Question: Hello guys I have 2 questions.
1. How can I change the color of the character pointer in Atom?

1. When I use the find function atom highlight all the words that match my query in grey that is to hard to see... How can I change the color??
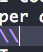
Answer: There is a very simple way to do this in Atom. Navigate to 'styles.less' through . At the bottom of this file, there will be this code
'''
atom-text-editor::shadow .cursor {
}
'''
This is the code for the cursor color. You can change the color by doing
'''
border-color: //your color here; (yellow stands out well against the darker background)
'''
inside the the brackets.